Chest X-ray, PA view. Patient: 21 years old, sex F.
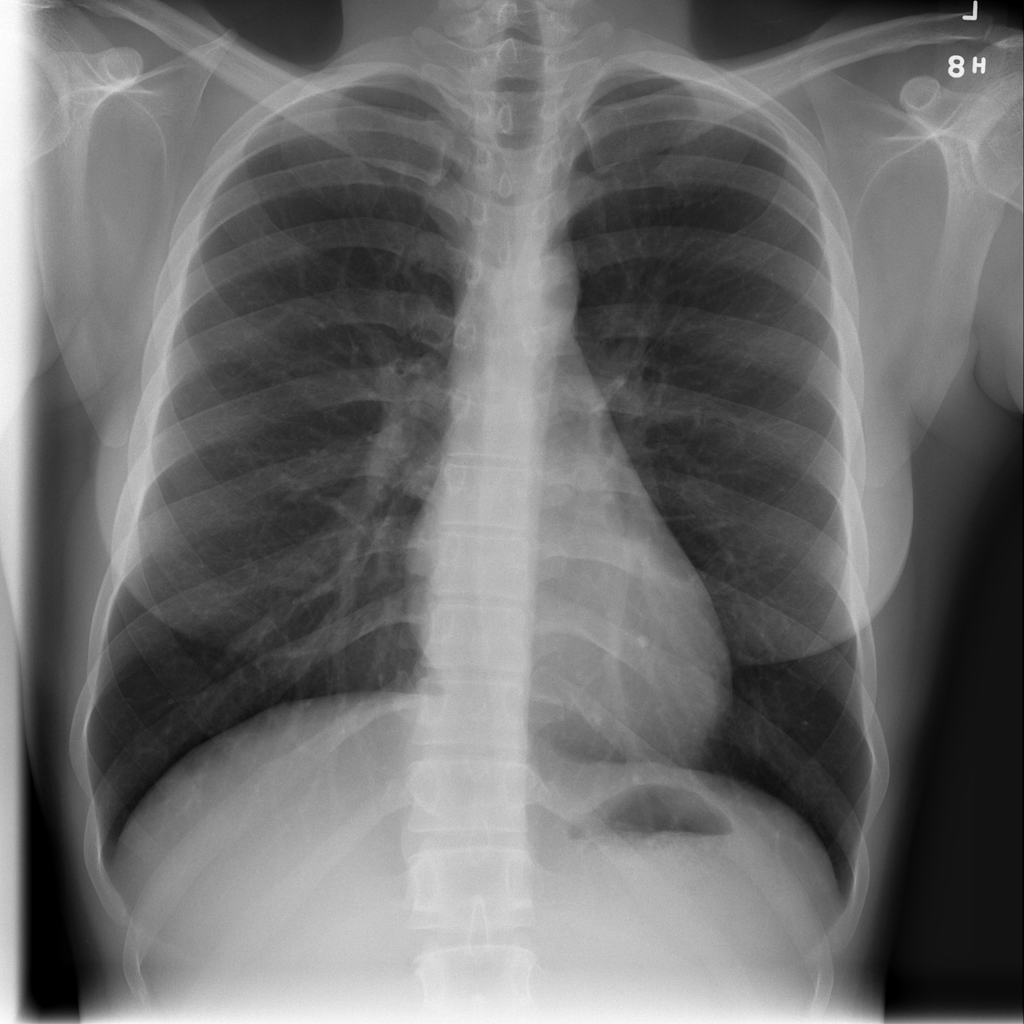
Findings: Infiltration